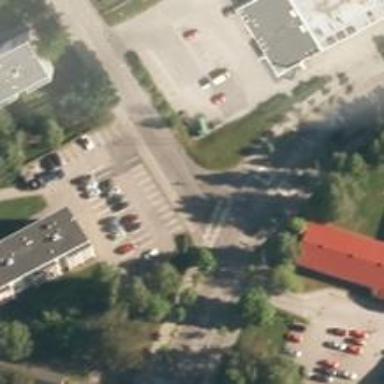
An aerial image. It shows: Uncontrolled zebra crossing on the road.